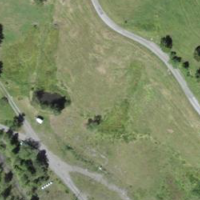
EUNIS habitat code: 23
Species observed at this site:
Parnassia palustris